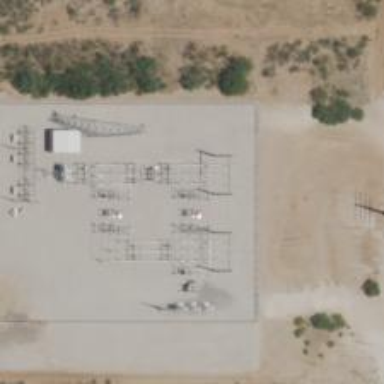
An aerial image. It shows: Switch used for power control.